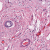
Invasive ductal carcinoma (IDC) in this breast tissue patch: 1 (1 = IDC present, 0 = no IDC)